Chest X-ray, PA view. Patient: 58 years old, sex F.
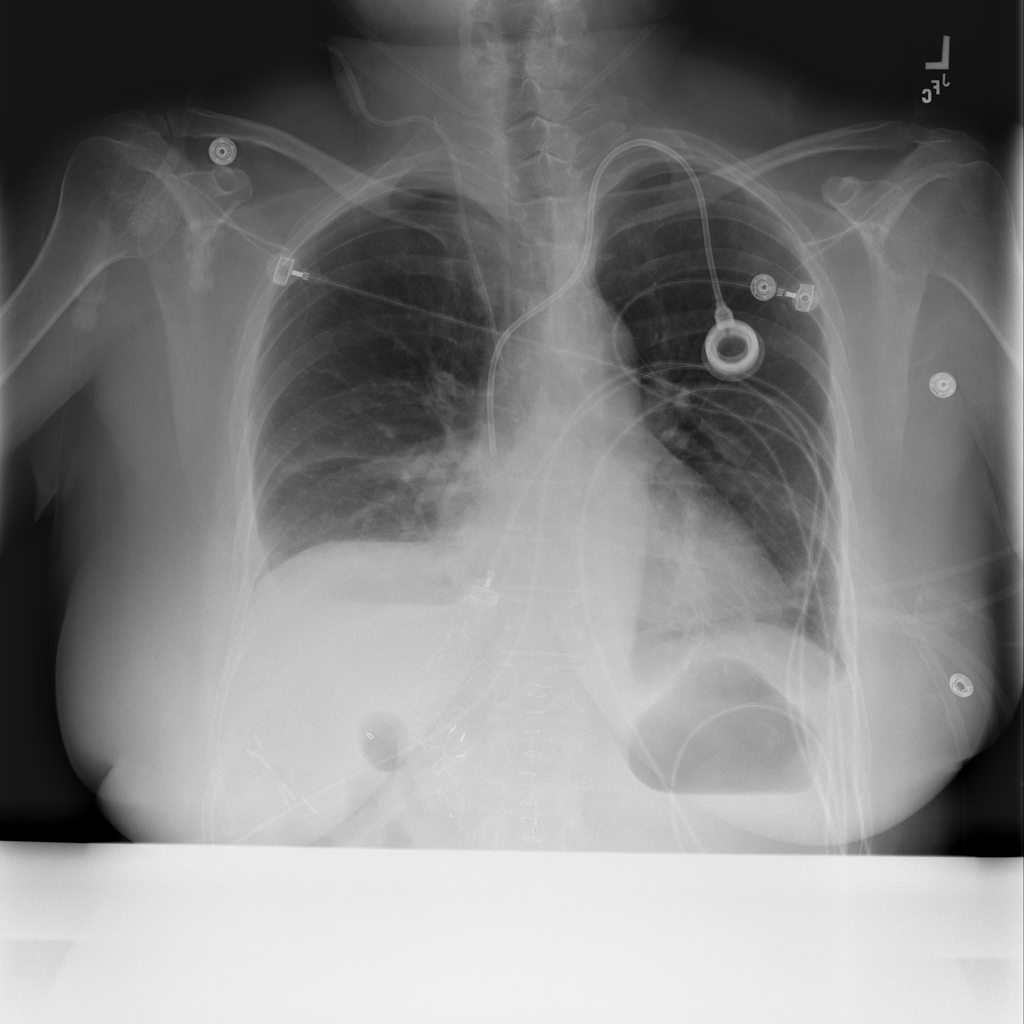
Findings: Infiltration